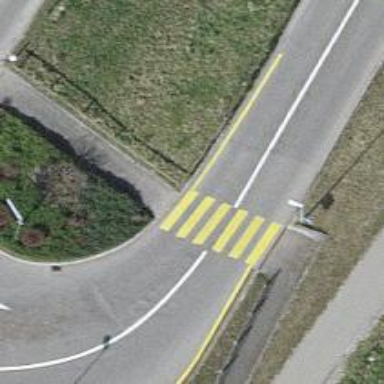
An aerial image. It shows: Uncontrolled zebra crossing on the road.